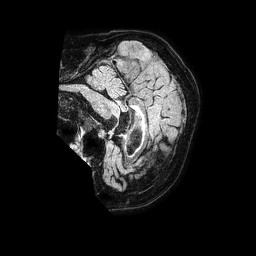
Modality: FLAIR
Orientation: sagittal
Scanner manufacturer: philips
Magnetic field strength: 1.5 T
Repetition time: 4.8 s
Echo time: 0.3 s